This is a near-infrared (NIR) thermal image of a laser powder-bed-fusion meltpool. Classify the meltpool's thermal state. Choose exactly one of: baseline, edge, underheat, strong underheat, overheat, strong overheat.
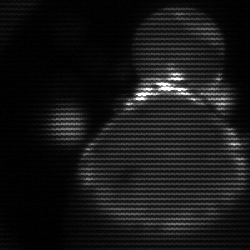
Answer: edge